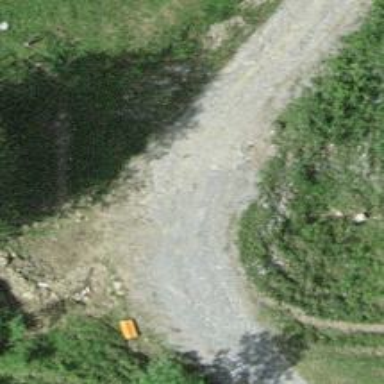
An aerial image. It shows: Unclassified road with fine gravel surface.